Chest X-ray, PA view. Patient: 42 years old, sex M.
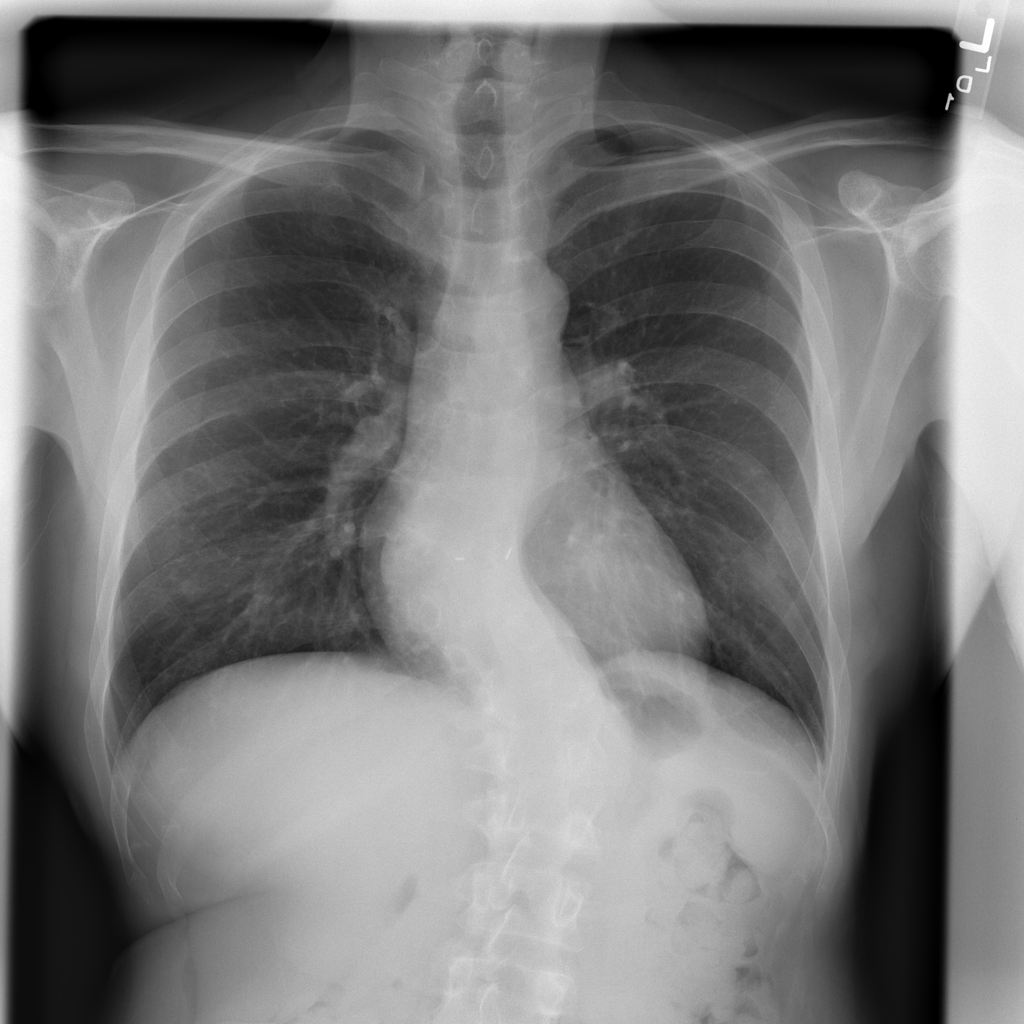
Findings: No Finding